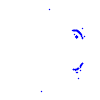
Particle: kaon